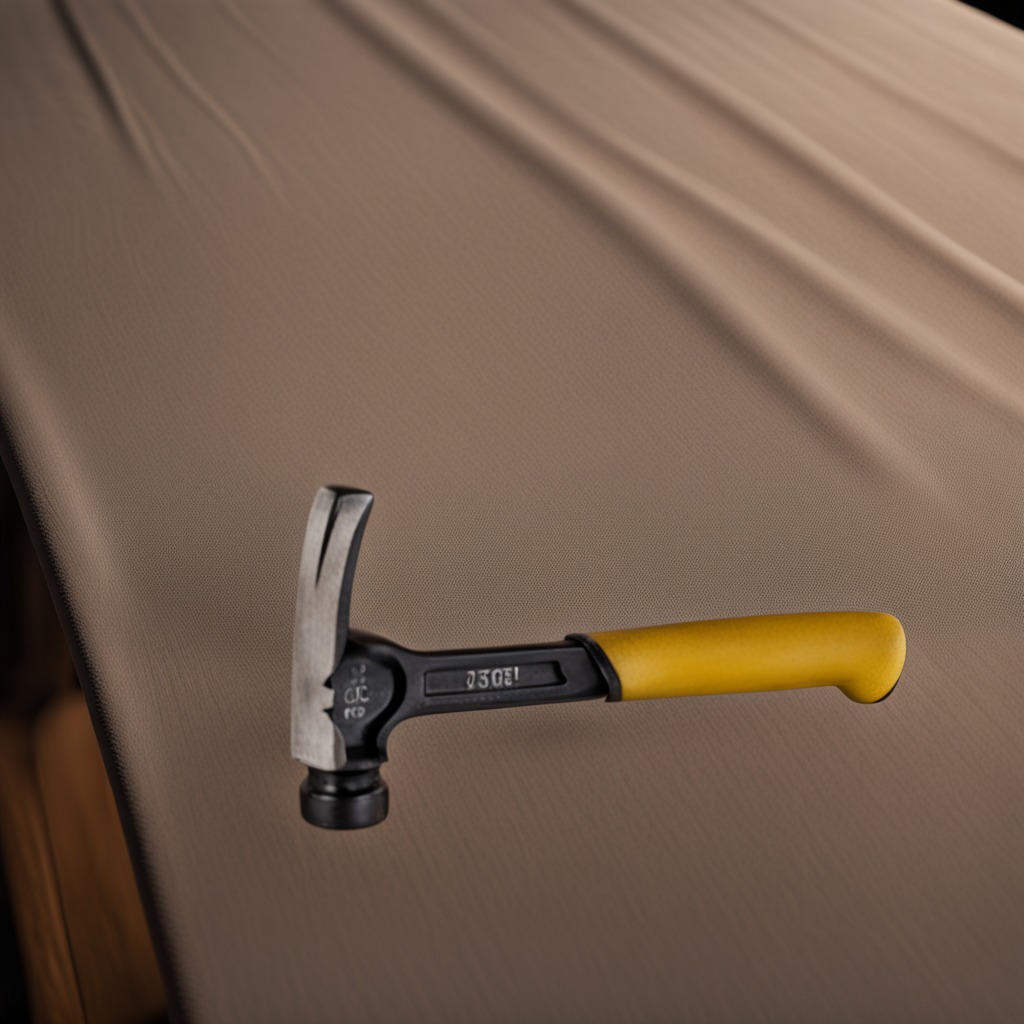
A hammer is lying on a wooden table inside a workshop at night with soft shadows beneath the cloth.